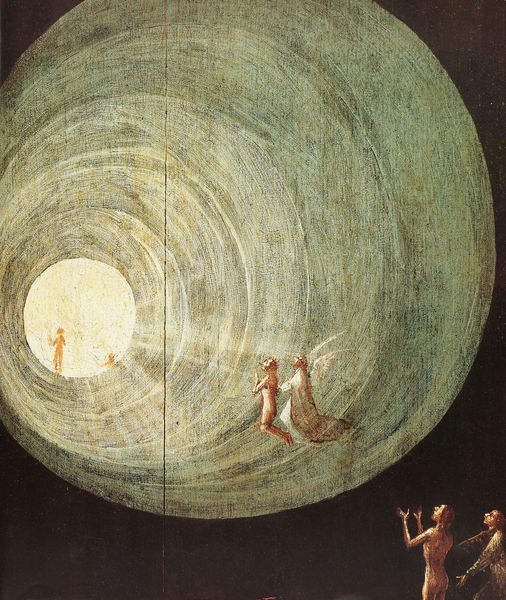
Titel: Aufstieg der Seligen
Künstler: Hieronymus Bosch
Institution: Venedig, Palazzo Ducale
Schlagwörter: dunkel, flügel, gott, himmel, mann, nackt, schatten, grün, menschen, frau, hell, licht, schwarz, zeichnung, mensch, stehen, tod, hände, sonne, fliegen, kreis, rund, engel, passage, vorstellung, paradies, übergang, strahlen, schweben, kreise, heilig, glauben, jenseits, tunnel, himmelfahrt, verkündigung, geleit, rohr, botschaft, apotheose, zyklus, röhre, lichtblick, transzendenz, senden, himmelspforte, begleiten, auffahren, erwarten, nahtod, nahtoderlebnis, igkesonne, rühre, ende des tunnels